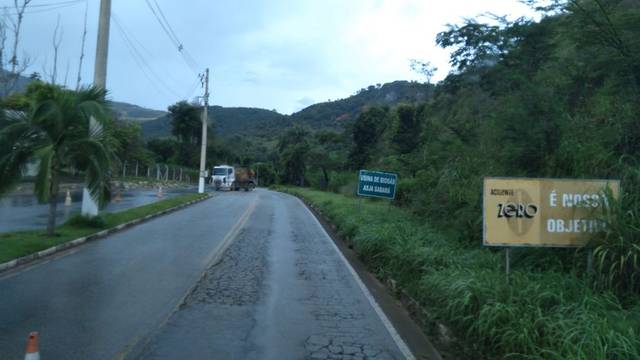
Region: Brazil
Coordinates: -19.871, -43.856